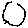
Label: circle